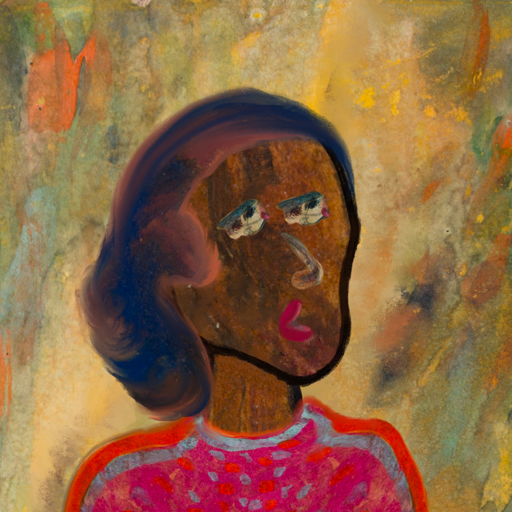
Background: Comrade, Head And Neck Side: Mosgoul, Face Side: Pipe, Bust: Sisters, Hair Side: Mother_And_Son_Son, Head Accessory: Blank, Second Necklace: Blank, Necklace: Blank, Baby: Blank